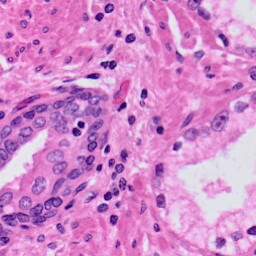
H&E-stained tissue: Prostate